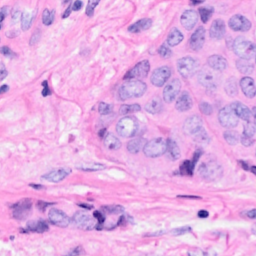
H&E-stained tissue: Breast